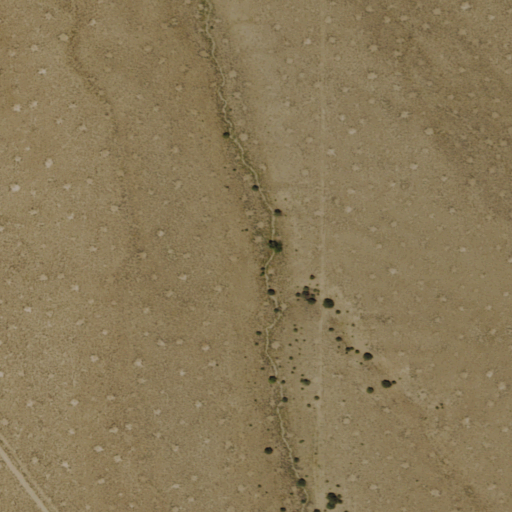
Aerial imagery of valley in Nevada named New York Canyon containing only shrub